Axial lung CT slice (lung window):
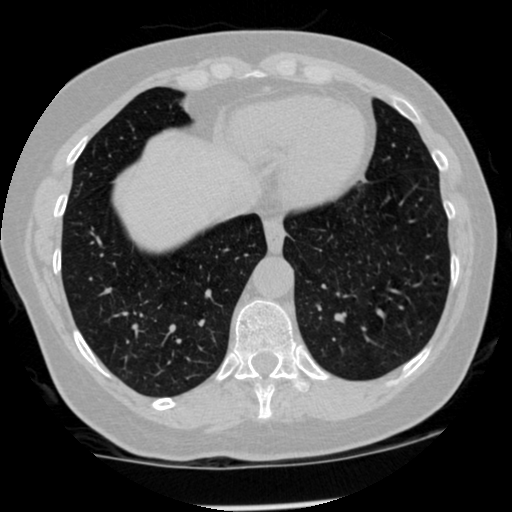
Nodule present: no